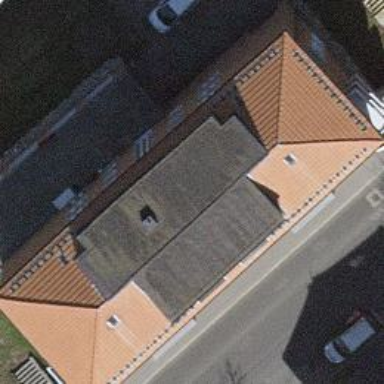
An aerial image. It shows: Hipped-roof building with apartments.